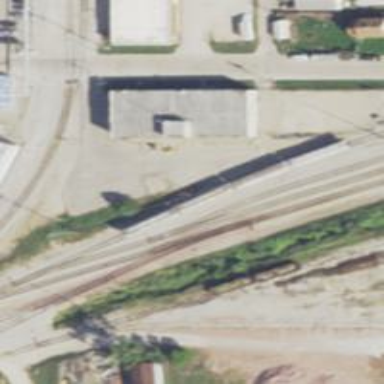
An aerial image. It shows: Railway siding with rails.